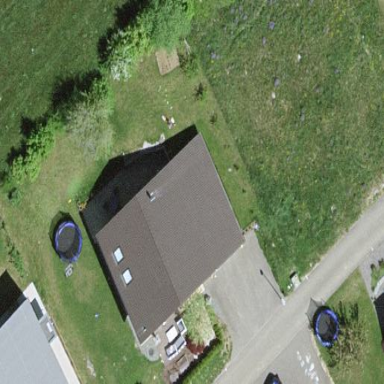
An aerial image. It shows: Simple house.